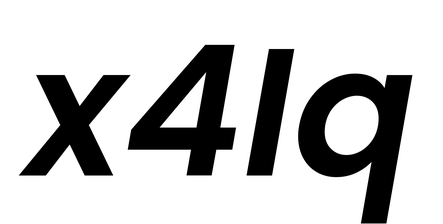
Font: Poppins-SemiBoldItalic